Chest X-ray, PA view. Patient: 54 years old, sex M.
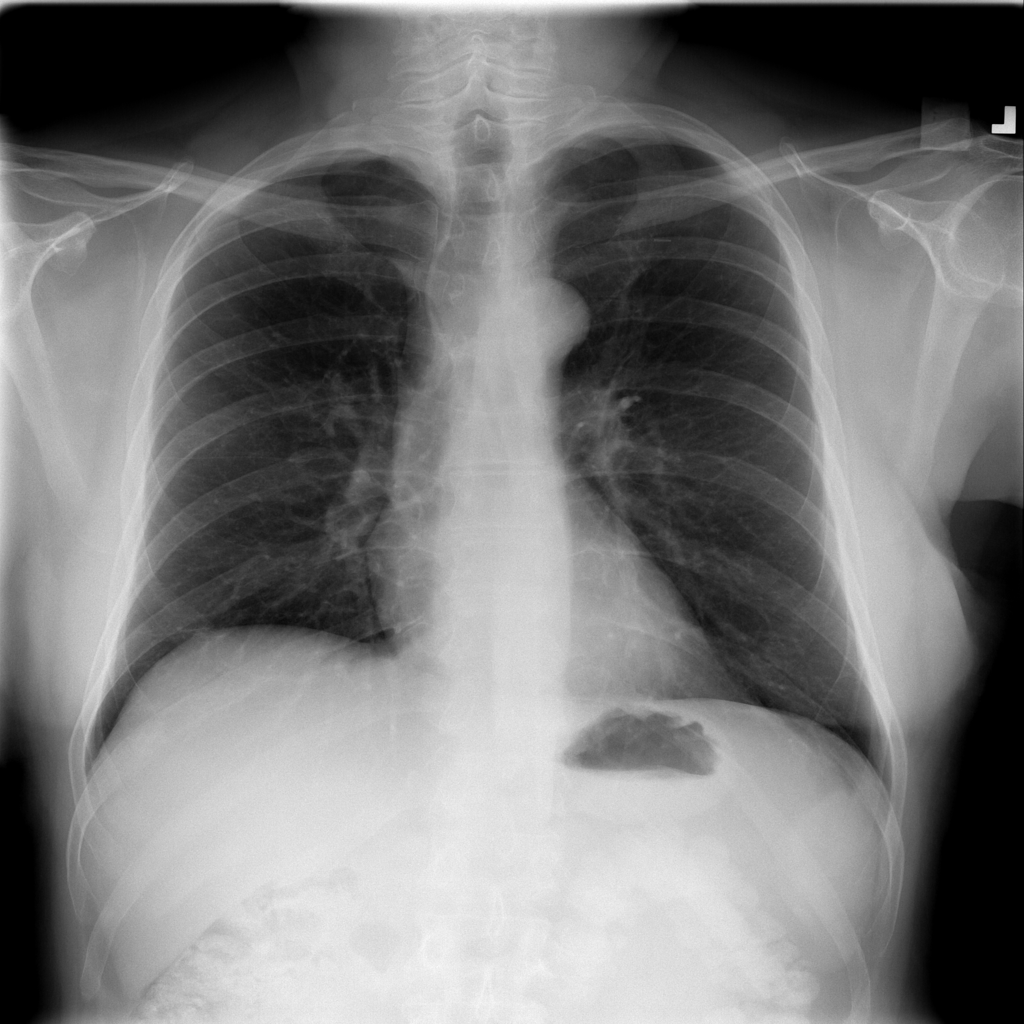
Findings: No Finding